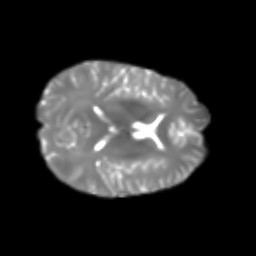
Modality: T2w
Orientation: axial
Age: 29
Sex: male
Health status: healthy